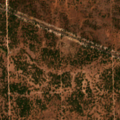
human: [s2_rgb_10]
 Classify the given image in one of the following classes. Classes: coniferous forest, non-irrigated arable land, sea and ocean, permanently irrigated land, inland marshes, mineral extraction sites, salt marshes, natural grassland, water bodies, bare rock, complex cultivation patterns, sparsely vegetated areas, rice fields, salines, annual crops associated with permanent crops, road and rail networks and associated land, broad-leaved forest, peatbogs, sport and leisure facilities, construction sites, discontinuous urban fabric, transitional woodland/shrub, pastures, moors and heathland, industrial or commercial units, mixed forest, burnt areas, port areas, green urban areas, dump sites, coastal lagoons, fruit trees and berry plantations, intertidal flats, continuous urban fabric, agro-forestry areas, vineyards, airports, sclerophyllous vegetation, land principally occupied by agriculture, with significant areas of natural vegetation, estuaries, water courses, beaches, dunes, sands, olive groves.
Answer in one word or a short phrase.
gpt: broad-leaved forest